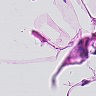
Metastatic tissue present: no